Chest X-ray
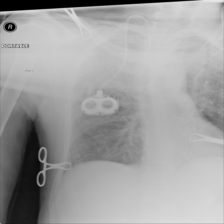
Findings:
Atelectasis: negative
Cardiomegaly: negative
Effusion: negative
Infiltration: negative
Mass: negative
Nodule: negative
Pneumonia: negative
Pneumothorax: positive
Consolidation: negative
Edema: negative
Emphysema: negative
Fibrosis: negative
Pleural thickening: negative
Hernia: negative